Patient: sex M, age 73
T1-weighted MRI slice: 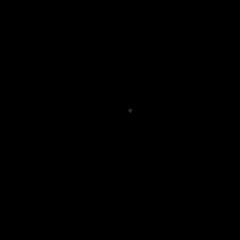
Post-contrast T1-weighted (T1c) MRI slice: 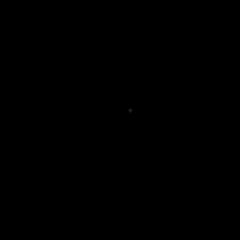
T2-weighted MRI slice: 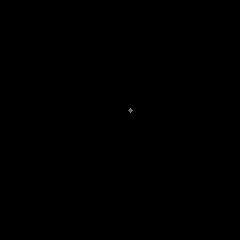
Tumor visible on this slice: no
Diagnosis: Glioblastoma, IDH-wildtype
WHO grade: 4